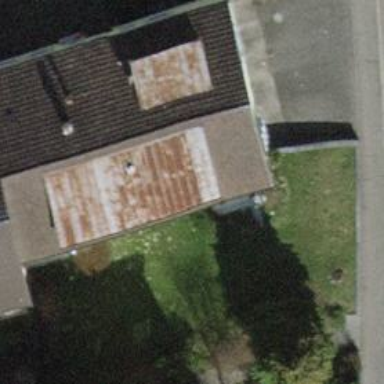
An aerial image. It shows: Building with tile roof.